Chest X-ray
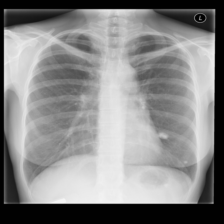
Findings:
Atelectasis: negative
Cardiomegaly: negative
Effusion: negative
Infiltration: negative
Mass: negative
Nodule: positive
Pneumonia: negative
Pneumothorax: negative
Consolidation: negative
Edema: negative
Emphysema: negative
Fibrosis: negative
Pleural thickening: negative
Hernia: negative